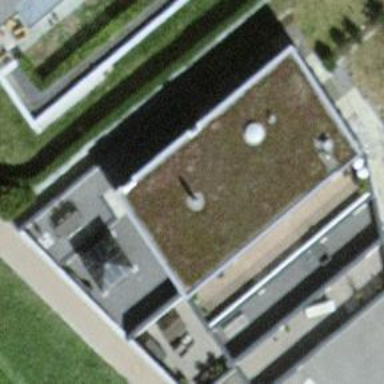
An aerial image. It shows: Building.